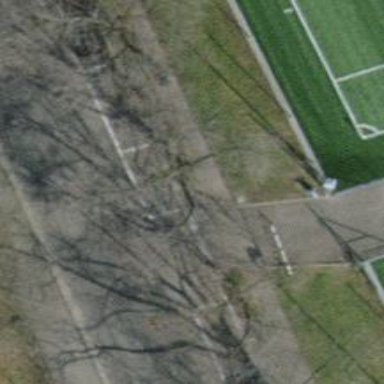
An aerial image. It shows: Unmarked crossing with traffic calming table.